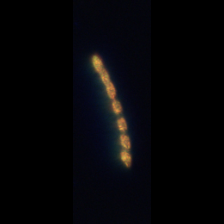
Taxon: Lauderia_Hemiaulus
Group: Diatoms